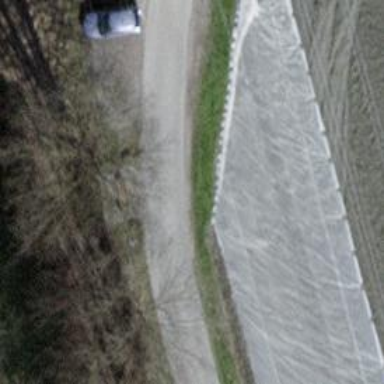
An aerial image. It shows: Asphalt road track with grade1 track quality suitable for agricultural vehicles.